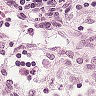
Metastatic tissue present: no